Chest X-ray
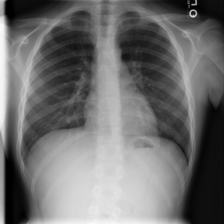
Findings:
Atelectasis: negative
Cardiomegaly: negative
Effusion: negative
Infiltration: negative
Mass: negative
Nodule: negative
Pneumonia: negative
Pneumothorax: negative
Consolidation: negative
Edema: negative
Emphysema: negative
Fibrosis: negative
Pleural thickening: negative
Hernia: negative